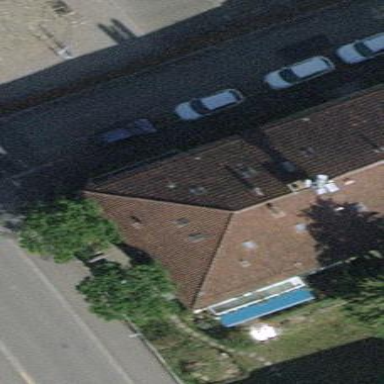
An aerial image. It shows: Apartment building with hipped roof.